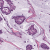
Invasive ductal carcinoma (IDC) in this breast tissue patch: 1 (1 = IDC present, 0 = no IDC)